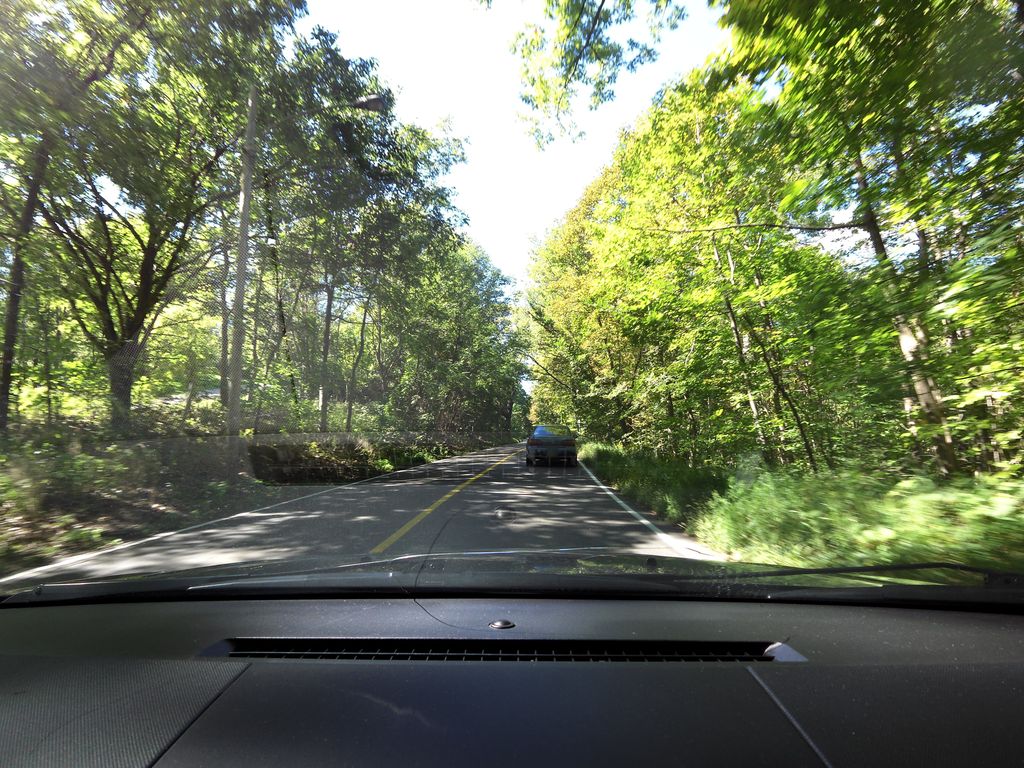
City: hamilton